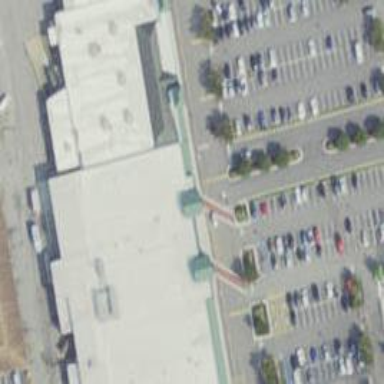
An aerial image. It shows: Department store.